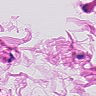
Metastatic tissue present: no